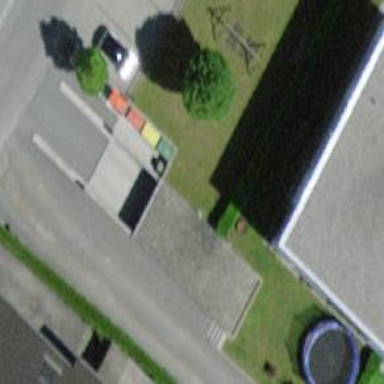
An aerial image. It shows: Parking area.